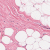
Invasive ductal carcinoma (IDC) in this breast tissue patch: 0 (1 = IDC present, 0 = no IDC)